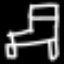
Label: chair